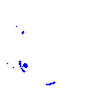
Particle: pion